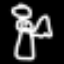
Label: angel